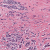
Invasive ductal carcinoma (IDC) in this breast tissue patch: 1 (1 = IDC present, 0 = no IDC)